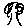
Label: tree